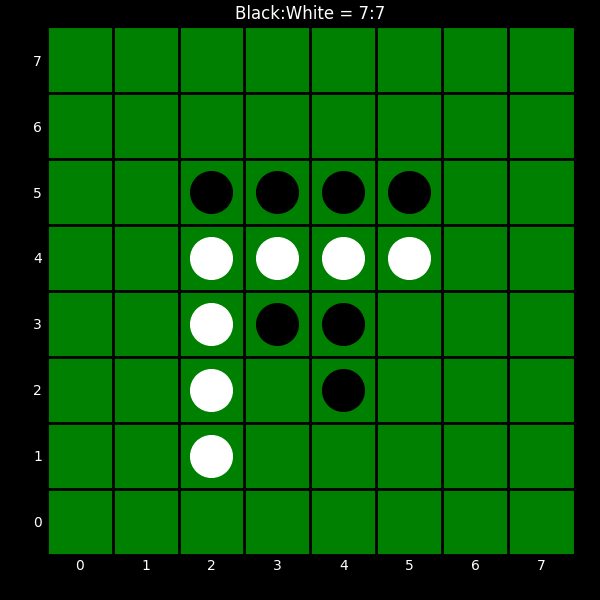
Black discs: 7
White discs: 7